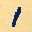
Label: 1